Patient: sex M, age 48
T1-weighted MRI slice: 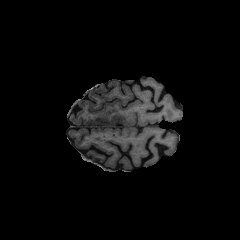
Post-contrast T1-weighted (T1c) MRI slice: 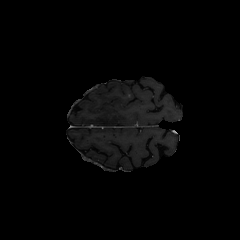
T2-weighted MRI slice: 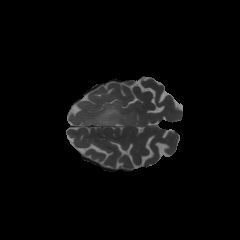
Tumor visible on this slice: yes
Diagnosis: Astrocytoma, IDH-mutant
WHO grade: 3